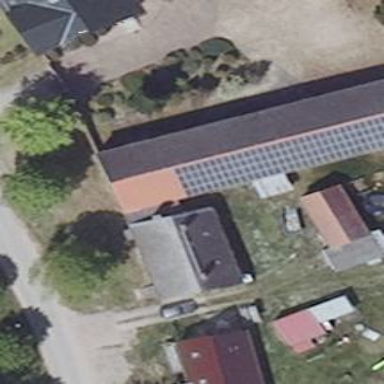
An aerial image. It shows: Gabled roof on farm auxiliary building.